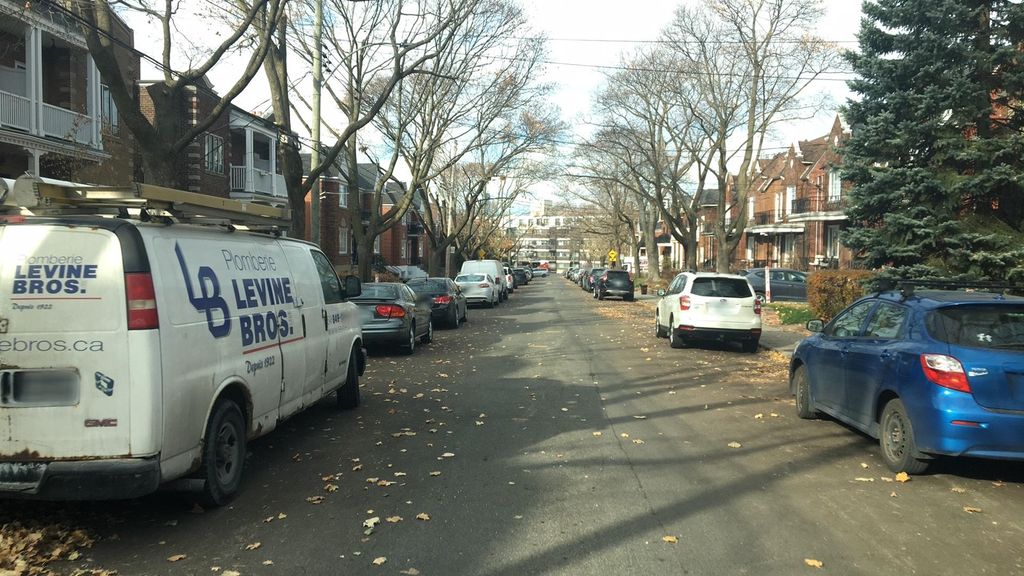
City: montreal